Question: I am having trouble understanding the 'float' attribute. I have this code :
'''
#p1 {
border: solid black 3px
}
'''
'''
<p id="p1" style="float:left">Paragraph 1</p>
<a href="https://facebook.com" style="float:left"> This is a link </a>
<p>Paragraph 2</p>
<p>Paragraph 3</p>
'''
Now, the result I expect is to have Paragraph1 in the first line, then the link next to it, then Paragraph2 next to the link and Paragraph3 in the second line. But the result that this code gives me is this:

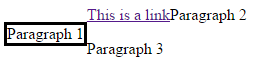
Answer: The reason you're getting seemingly strange results is due to the border, margin, and padding on the elements that you're floating.
By default, floated elements will float up to the top and left/right of their container element, displacing whatever elements are there already. In the case of your floated elements, they are floated left, and they push "Paragraph 2" over to the right. If you examine Paragraph 1, you'll see that it has the browser's default styling on it, which is 16px margins top and bottom (on my browser, Chrome). Look at the "this is a link" element, and you'll see it has no margins. Paragraph 1 is thus being pushed down 19px by its top margin and the 3px top border, while "this is a link" can float up to rest against the top of the enclosing element.
If you want paragraph 1, 2, and "this is a link" to line up, the easiest thing to do is set the border/margin of paragraph 1 to 0, so then the two will have equal space vertical space above the text. If you want the thick border around paragraph 1, adjust the margin of the other two elements to give you the 3px space at the top.
'''
p {
margin: 0;
}
.floatL {
float: left;
}
'''
'''
<p id="p1" class="floatL">Paragraph 1</p>
<a href="https://facebook.com" class="floatL"> This is a link </a>
<p id="p2">Paragraph 2</p>
<p>Paragraph 3</p>
'''
Here's an example with the border on Paragraph 1:
'''
p {
margin: 0;
}
#p1, #p2, a {
border: 3px solid black;
}
#p2, a {
border-color: transparent;
}
.floatL {
float: left;
}
'''
'''
<p id="p1" class="floatL">Paragraph 1</p>
<a href="https://facebook.com" class="floatL"> This is a link </a>
<p id="p2">Paragraph 2</p>
<p>Paragraph 3</p>
'''